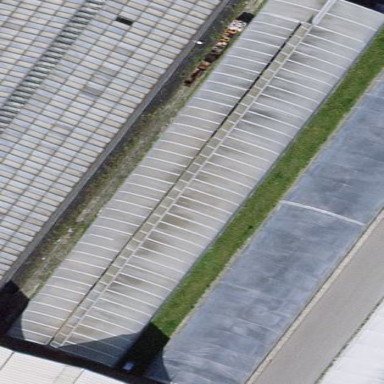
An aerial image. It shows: Greenhouse.